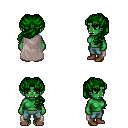
a pixel art fantasy rpg character, female body template, orc, green skin, gray cape, teal pants, green princess hairstyle, brown shoes, four views (front, back, left, right), 2x2 character sprite sheet, small pixel art, hard edges, no anti-aliasing